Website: crate-barrel
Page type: payment
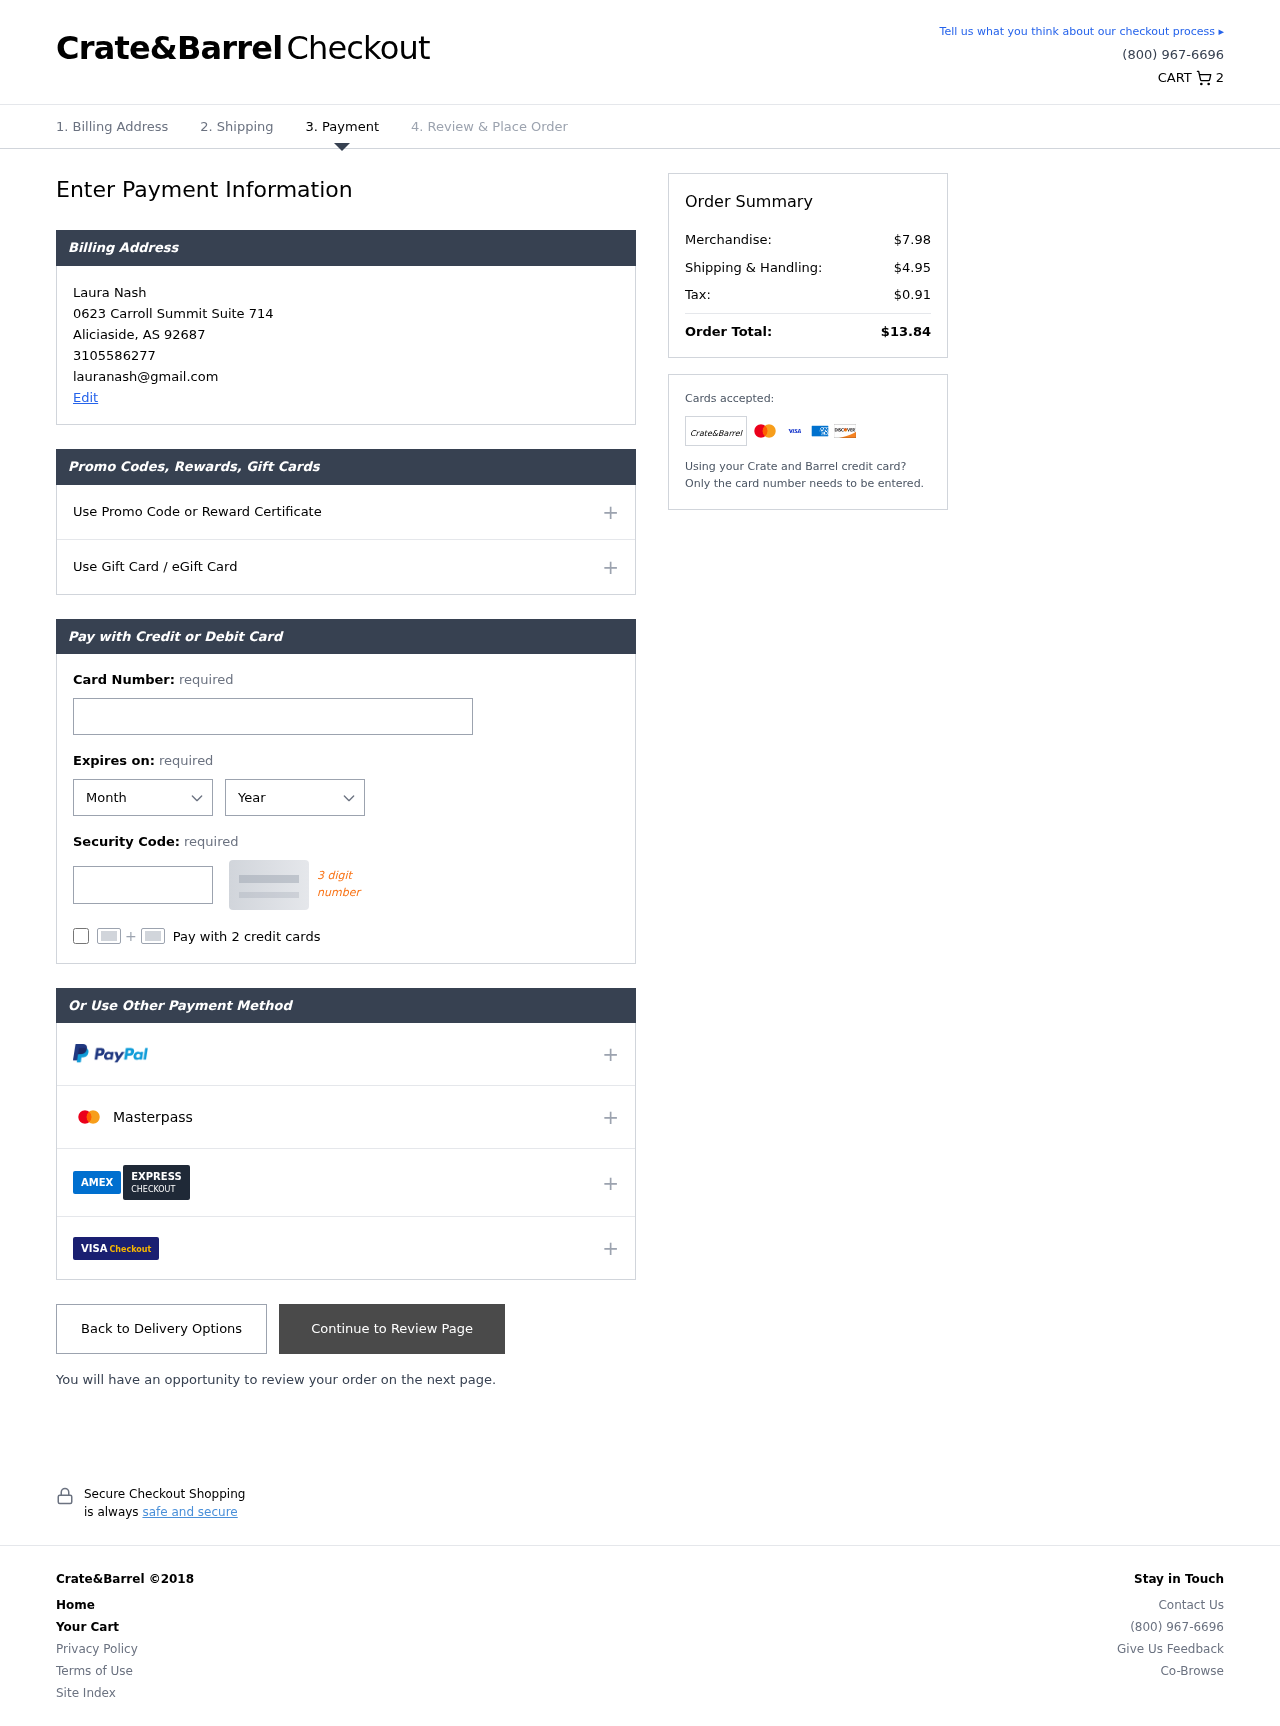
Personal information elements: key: PII_CARD_CVV
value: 852
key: PII_CARD_EXPIRY_MONTH
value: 08
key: PII_CARD_EXPIRY_YEAR
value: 26
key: PII_CARD_NUMBER
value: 4552 1390 8976 9772
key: PII_CITY
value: Aliciaside
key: PII_EMAIL
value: lauranash@gmail.com
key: PII_FULLNAME
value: Laura Nash
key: PII_PHONE
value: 3105586277
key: PII_POSTCODE
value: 92687
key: PII_STATE_ABBR
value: AS
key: PII_STREET
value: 0623 Carroll Summit Suite 714
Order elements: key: ORDER_NUM_ITEMS
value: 2
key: ORDER_SUBTOTAL
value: $7.98
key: ORDER_SHIPPING_COST
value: $4.95
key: ORDER_TAX
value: $0.91
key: ORDER_TOTAL
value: $13.84